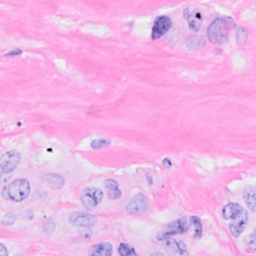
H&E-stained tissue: Breast